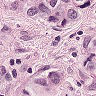
Metastatic tissue present: yes